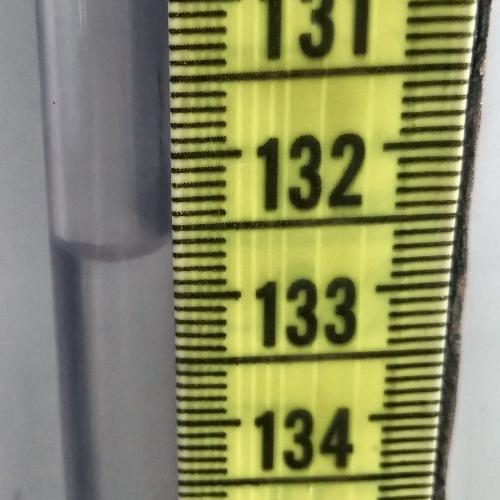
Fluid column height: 132.7 cm